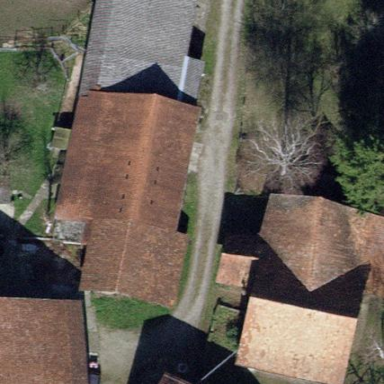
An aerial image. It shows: Farm auxiliary building with gabled roof.